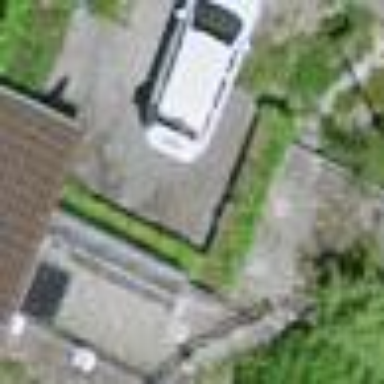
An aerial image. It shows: Shed building.